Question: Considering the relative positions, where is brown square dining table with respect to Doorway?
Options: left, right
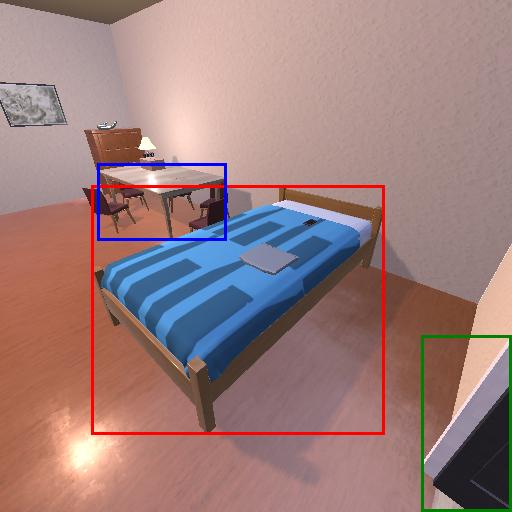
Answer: left